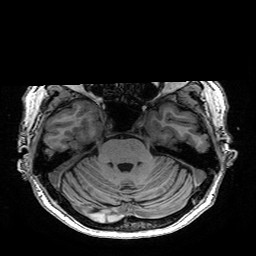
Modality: T1w
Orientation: coronal
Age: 62
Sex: female
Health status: healthy
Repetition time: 2.53 s
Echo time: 0.0034 s